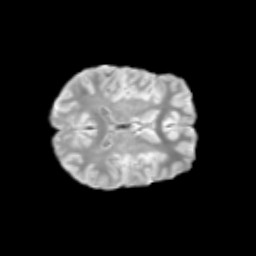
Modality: T2w
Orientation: axial
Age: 14
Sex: female
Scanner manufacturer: siemens
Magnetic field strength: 3 T
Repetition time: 3.8 s
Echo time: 0.07 s